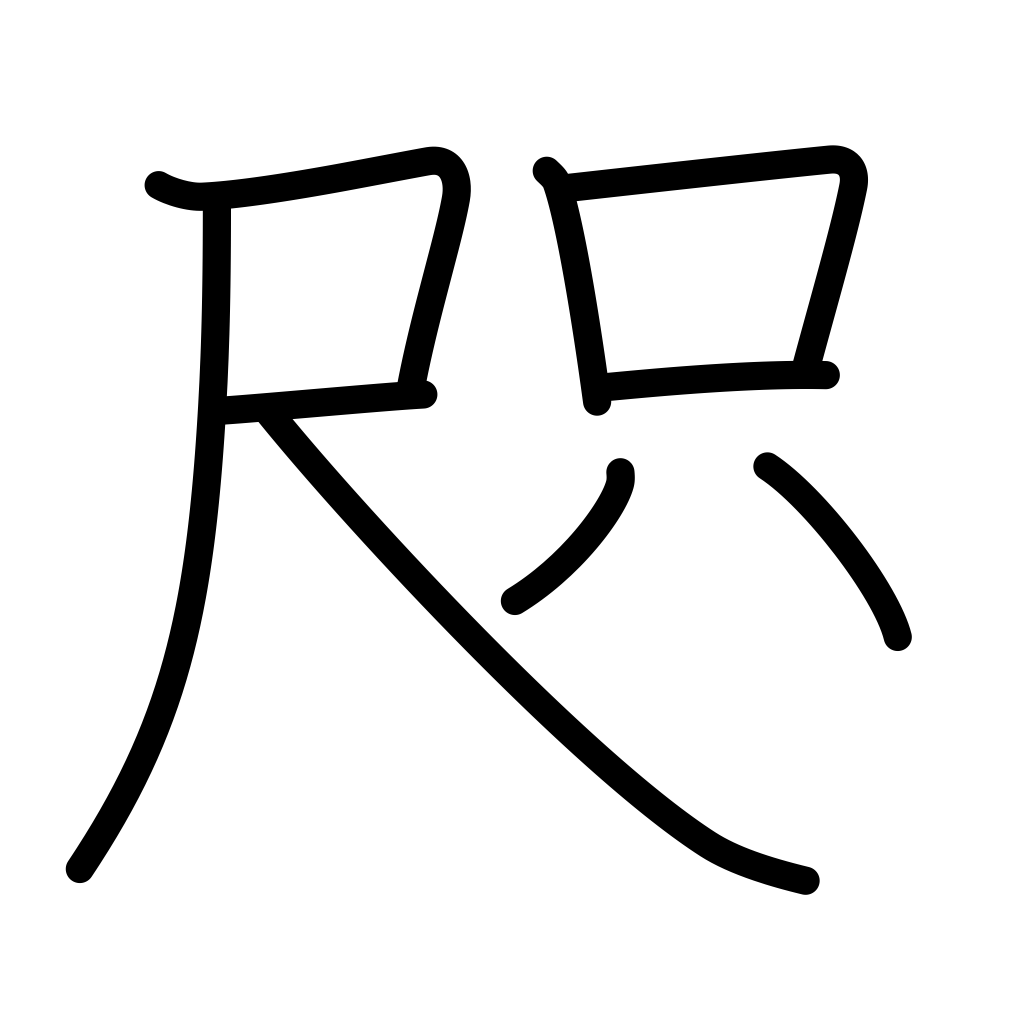
Meaning: short, span